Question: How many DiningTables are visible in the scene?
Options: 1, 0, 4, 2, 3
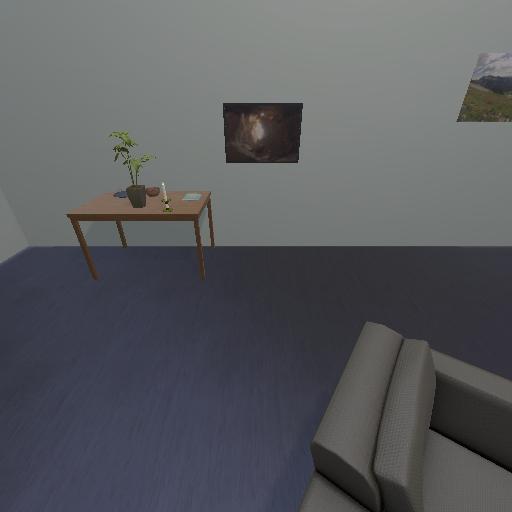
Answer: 1